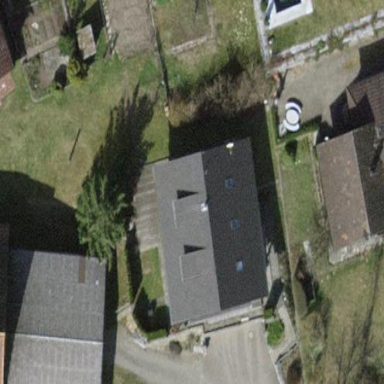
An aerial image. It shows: Detached building with gabled roof.